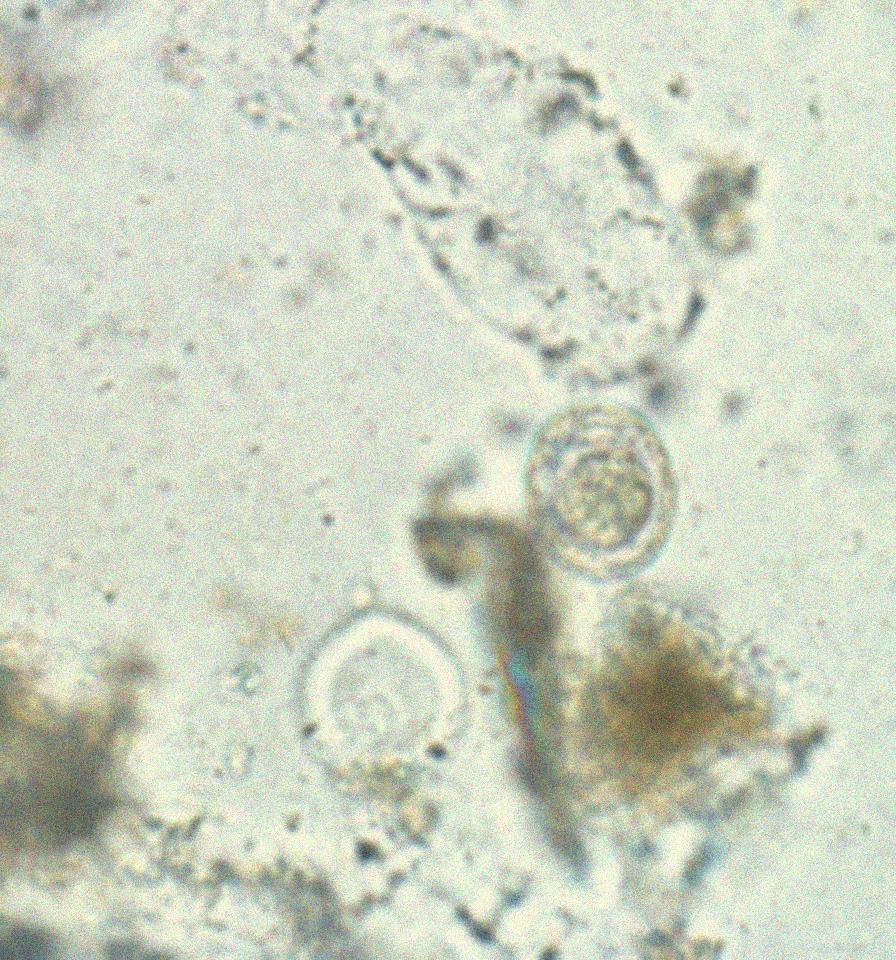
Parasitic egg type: Hymenolepis nana